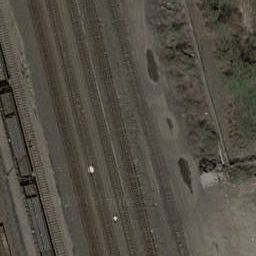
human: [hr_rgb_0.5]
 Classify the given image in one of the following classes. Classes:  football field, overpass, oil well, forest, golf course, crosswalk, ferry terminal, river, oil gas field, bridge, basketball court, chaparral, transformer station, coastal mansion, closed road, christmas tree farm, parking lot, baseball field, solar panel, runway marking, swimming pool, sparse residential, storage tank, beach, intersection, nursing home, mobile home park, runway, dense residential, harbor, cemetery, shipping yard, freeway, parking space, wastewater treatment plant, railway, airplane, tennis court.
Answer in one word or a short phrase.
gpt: railway